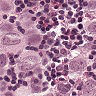
Metastatic tissue present: yes